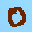
Label: 0